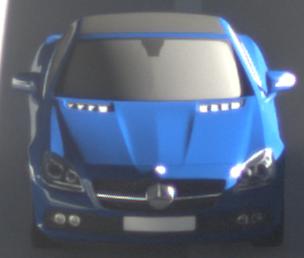
Make: Mercedes-Benz
Model: SLK 200
Detailed model: SLK-Class (172)
Model produced from: 2011/03
Model produced until: 2015/04
Doors: 2
Color: blue
Road condition: dry road
Daytime: morning or afternoon
Contrast: high contrast